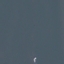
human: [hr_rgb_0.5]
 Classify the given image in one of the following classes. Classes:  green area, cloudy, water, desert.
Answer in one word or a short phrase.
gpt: water